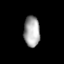
Tissue: lung
Cell type: Endothelial cells
Senescence score: 0.6059
Nuclear area (px): 476
Mean DAPI intensity: 167.71